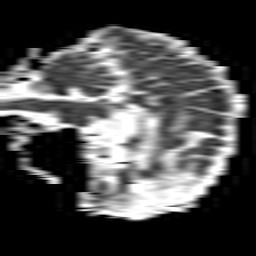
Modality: ADC
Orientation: sagittal
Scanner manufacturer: philips
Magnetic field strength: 1.5 T
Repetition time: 3.403 s
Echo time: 0.06922 s